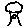
Label: tree